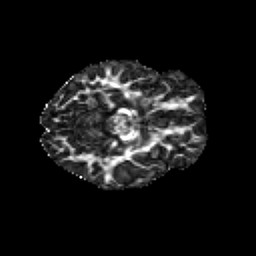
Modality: FA
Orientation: axial
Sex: female
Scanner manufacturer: siemens
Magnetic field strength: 3 T
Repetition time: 5 s
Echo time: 0.071 s